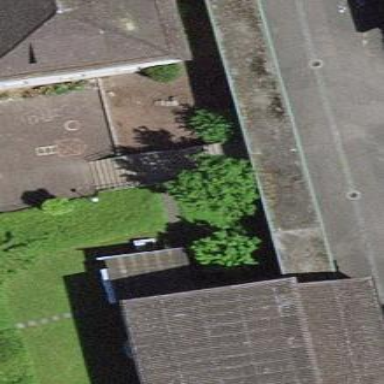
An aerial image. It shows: School building.